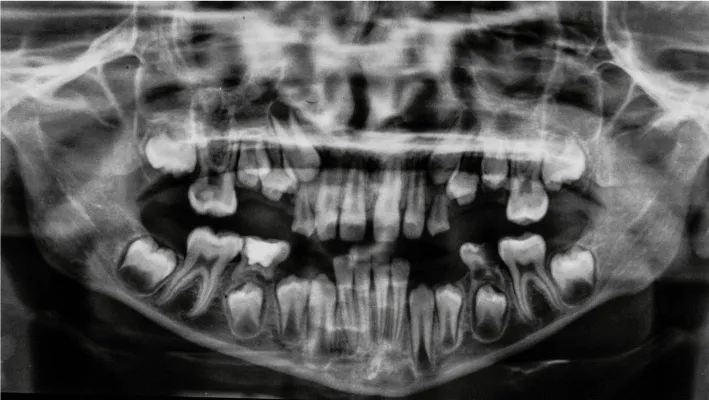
OPG and bitewing radiographs before treatment. A) OPG radiograph.
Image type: radiology (x_ray)